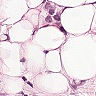
Metastatic tissue present: yes